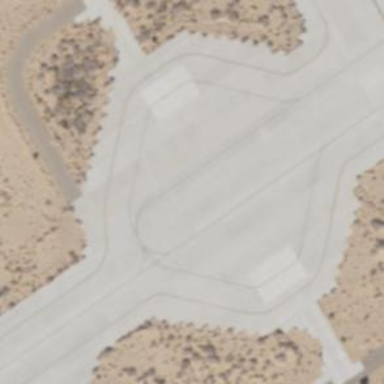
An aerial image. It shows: View of taxiway at the airport.